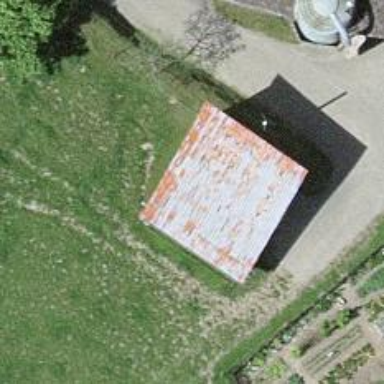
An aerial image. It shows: Rural barn.